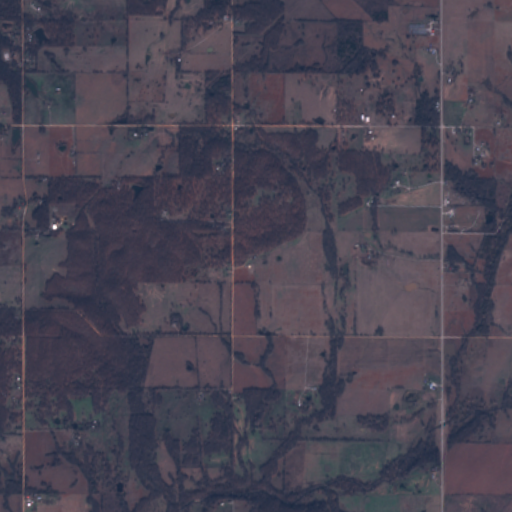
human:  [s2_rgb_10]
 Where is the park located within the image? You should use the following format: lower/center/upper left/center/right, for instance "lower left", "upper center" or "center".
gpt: The park is located in the center left of the image.
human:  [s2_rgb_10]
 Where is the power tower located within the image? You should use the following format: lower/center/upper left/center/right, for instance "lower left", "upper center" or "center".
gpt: The power tower is located in the right of the image.
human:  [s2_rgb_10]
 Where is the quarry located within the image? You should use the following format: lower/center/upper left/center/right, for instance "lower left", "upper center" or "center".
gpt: There is no quarry in the image.